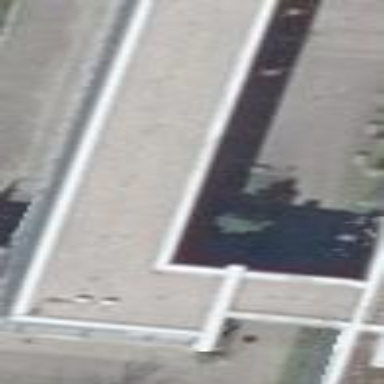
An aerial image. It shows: Part of building.